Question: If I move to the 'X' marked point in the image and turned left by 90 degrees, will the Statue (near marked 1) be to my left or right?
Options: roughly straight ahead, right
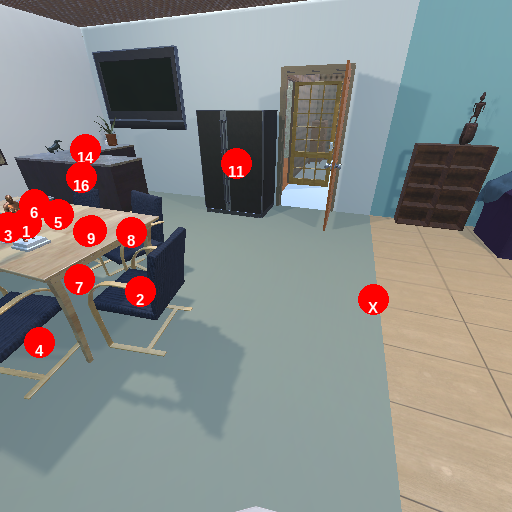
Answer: roughly straight ahead